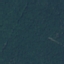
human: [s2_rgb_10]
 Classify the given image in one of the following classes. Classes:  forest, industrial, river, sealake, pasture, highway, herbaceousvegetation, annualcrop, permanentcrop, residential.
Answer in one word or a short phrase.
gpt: Forest